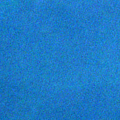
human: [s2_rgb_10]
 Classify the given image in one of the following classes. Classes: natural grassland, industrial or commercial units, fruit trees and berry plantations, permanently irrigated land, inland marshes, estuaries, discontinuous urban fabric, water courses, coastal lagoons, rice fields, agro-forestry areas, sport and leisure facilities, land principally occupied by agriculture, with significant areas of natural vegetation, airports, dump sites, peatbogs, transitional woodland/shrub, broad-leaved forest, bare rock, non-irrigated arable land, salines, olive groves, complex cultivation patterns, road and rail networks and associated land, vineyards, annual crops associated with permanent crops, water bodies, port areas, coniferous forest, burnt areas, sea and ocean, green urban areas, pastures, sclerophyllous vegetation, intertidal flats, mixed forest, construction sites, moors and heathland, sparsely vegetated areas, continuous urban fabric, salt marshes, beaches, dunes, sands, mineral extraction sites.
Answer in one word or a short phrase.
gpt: sea and ocean